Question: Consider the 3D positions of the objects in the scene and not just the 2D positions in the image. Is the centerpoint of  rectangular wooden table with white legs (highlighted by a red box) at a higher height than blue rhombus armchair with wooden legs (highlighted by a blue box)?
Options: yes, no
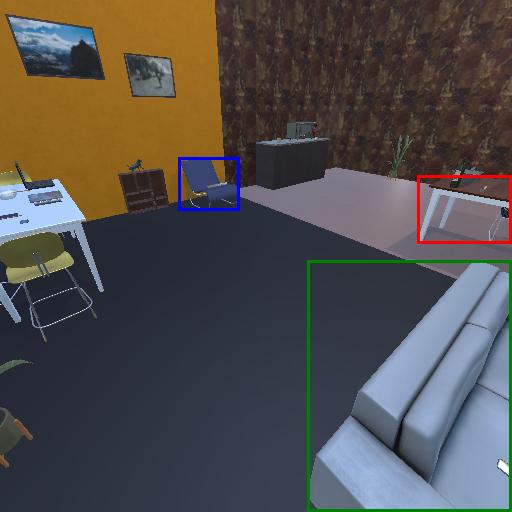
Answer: yes